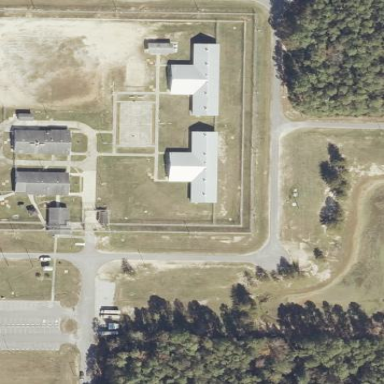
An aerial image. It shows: Prison.